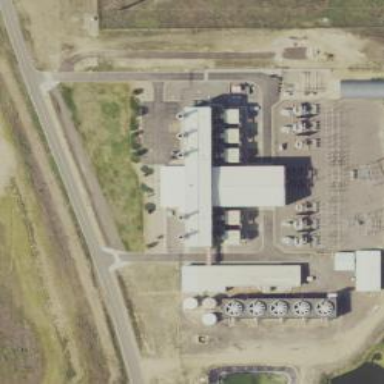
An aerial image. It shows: Gas turbine generator is in use.